Question: Not being at all familiar with XAML, I'm trying to get a very simple layout designed where the main page consists of two parts:
1. On the left, I want an image that will scale to fit the available height but maintain its aspect ratio.
2. On the right, I want a panel that will eventually contain text and controls - at the moment I just have text.
I can get the image to behave ok by using a 'ViewBox' but I can't seem to get the right side of the screen to fill the remaining gap. See screenshot:

What I want is for the area that contains the text to stretch to the right with the text centred within it.
The relevant XAML code is:
'''
<Grid Background="{StaticResource ApplicationPageBackgroundThemeBrush}">
<StackPanel Orientation="Horizontal">
<Viewbox HorizontalAlignment="Right">
<Image Source="Assets/ABCImage.png">
</Viewbox>
<StackPanel Orientation="Vertical">
<TextBlock Text="ABC Viewer"
TextAlignment="Center"
FontSize="48"></TextBlock>
<TextBlock Text="Test application"
TextAlignment="Center"
FontSize="24"></TextBlock>
</StackPanel>
</StackPanel>
</Grid>
'''
This is taking me far too long to figure out. Can someone please put me out of my misery?
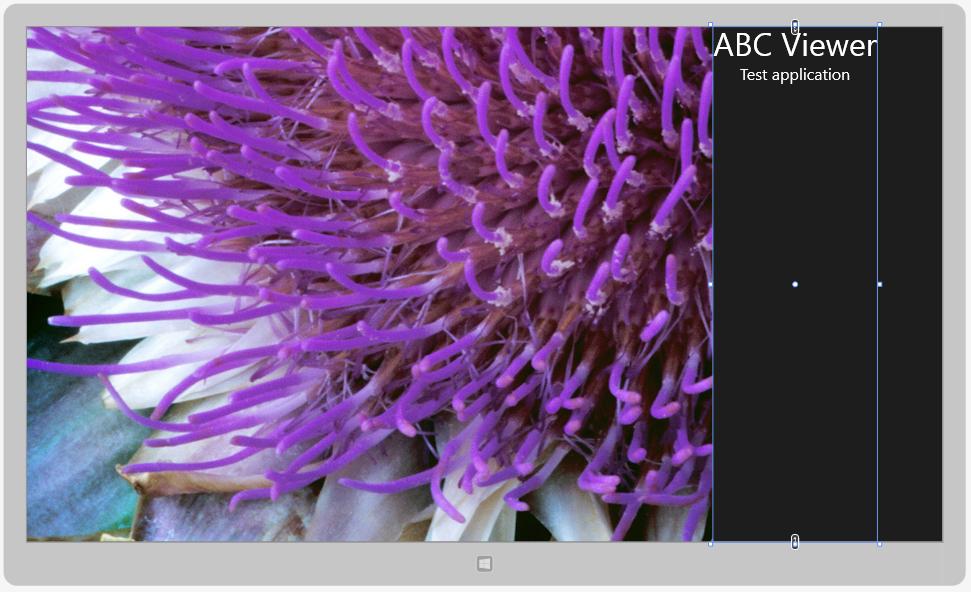
Answer: Try this :
'''
<Grid Background="{StaticResource ApplicationPageBackgroundThemeBrush}">
<Grid.ColumnDefinitions>
<ColumnDefinition Width="Auto" />
<ColumnDefinition Width="*" />
</Grid.ColumnDefinitions>
<Viewbox Grid.Column="0"
HorizontalAlignment="Right">
<Image Source="Assets/ABCImage.png">
</Viewbox>
<StackPanel Grid.Column="1">
<TextBlock Text="SEM Viewer"
TextAlignment="Center"
FontSize="48" />
<TextBlock Text="Test application"
TextAlignment="Center"
FontSize="24" />
</StackPanel>
</Grid>
'''